Interaction volume radius: 10 \u00c5
Interaction volume height: 45 \u00c5
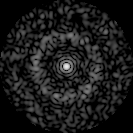
Disorder parameter: 0.8548